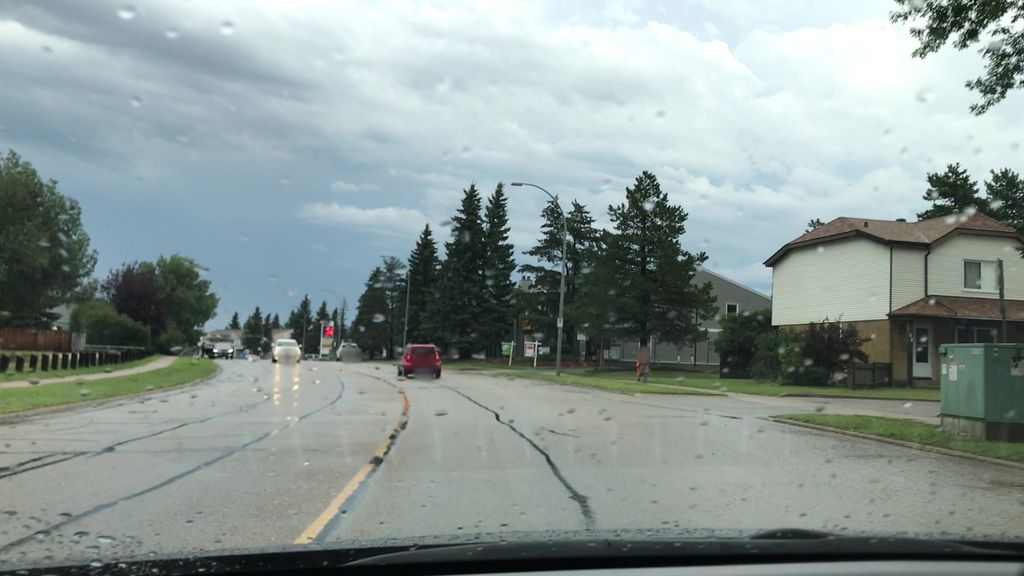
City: edmonton